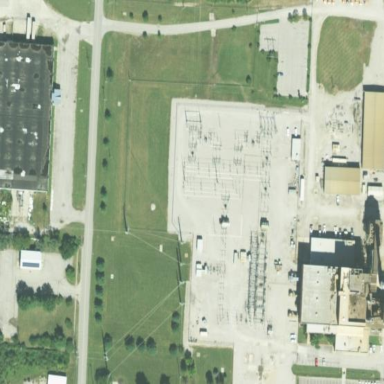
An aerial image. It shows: Power substation primarily used for electricity generation.